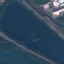
Land use / land cover: River